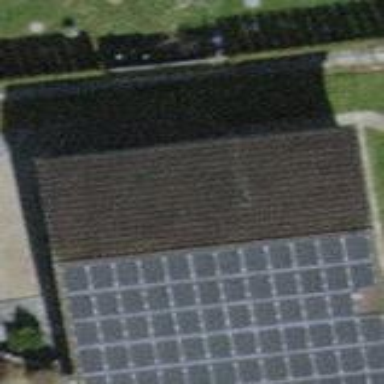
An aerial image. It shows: Solar power generator using photovoltaic method with solar photovoltaic panel types.